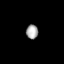
Tissue: lung
Cell type: Epithelial cells
Senescence score: 0.204
Nuclear area (px): 167
Mean DAPI intensity: 166.599